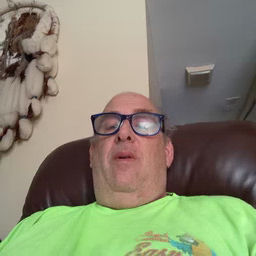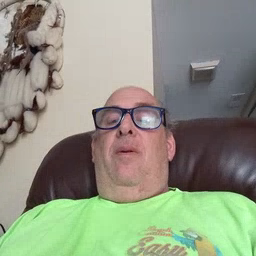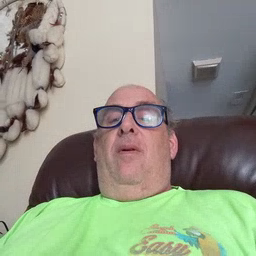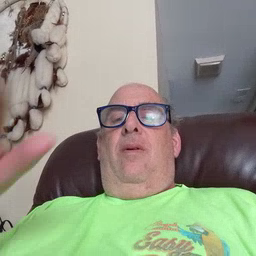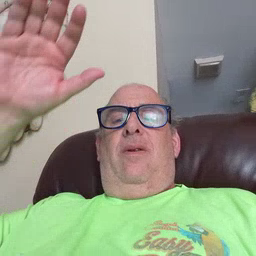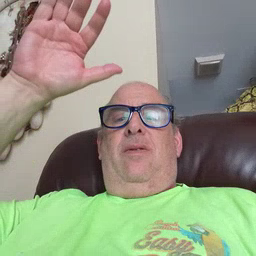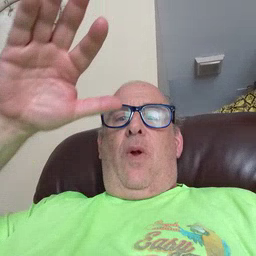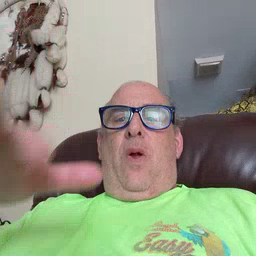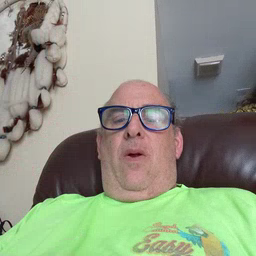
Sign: snow